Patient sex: M
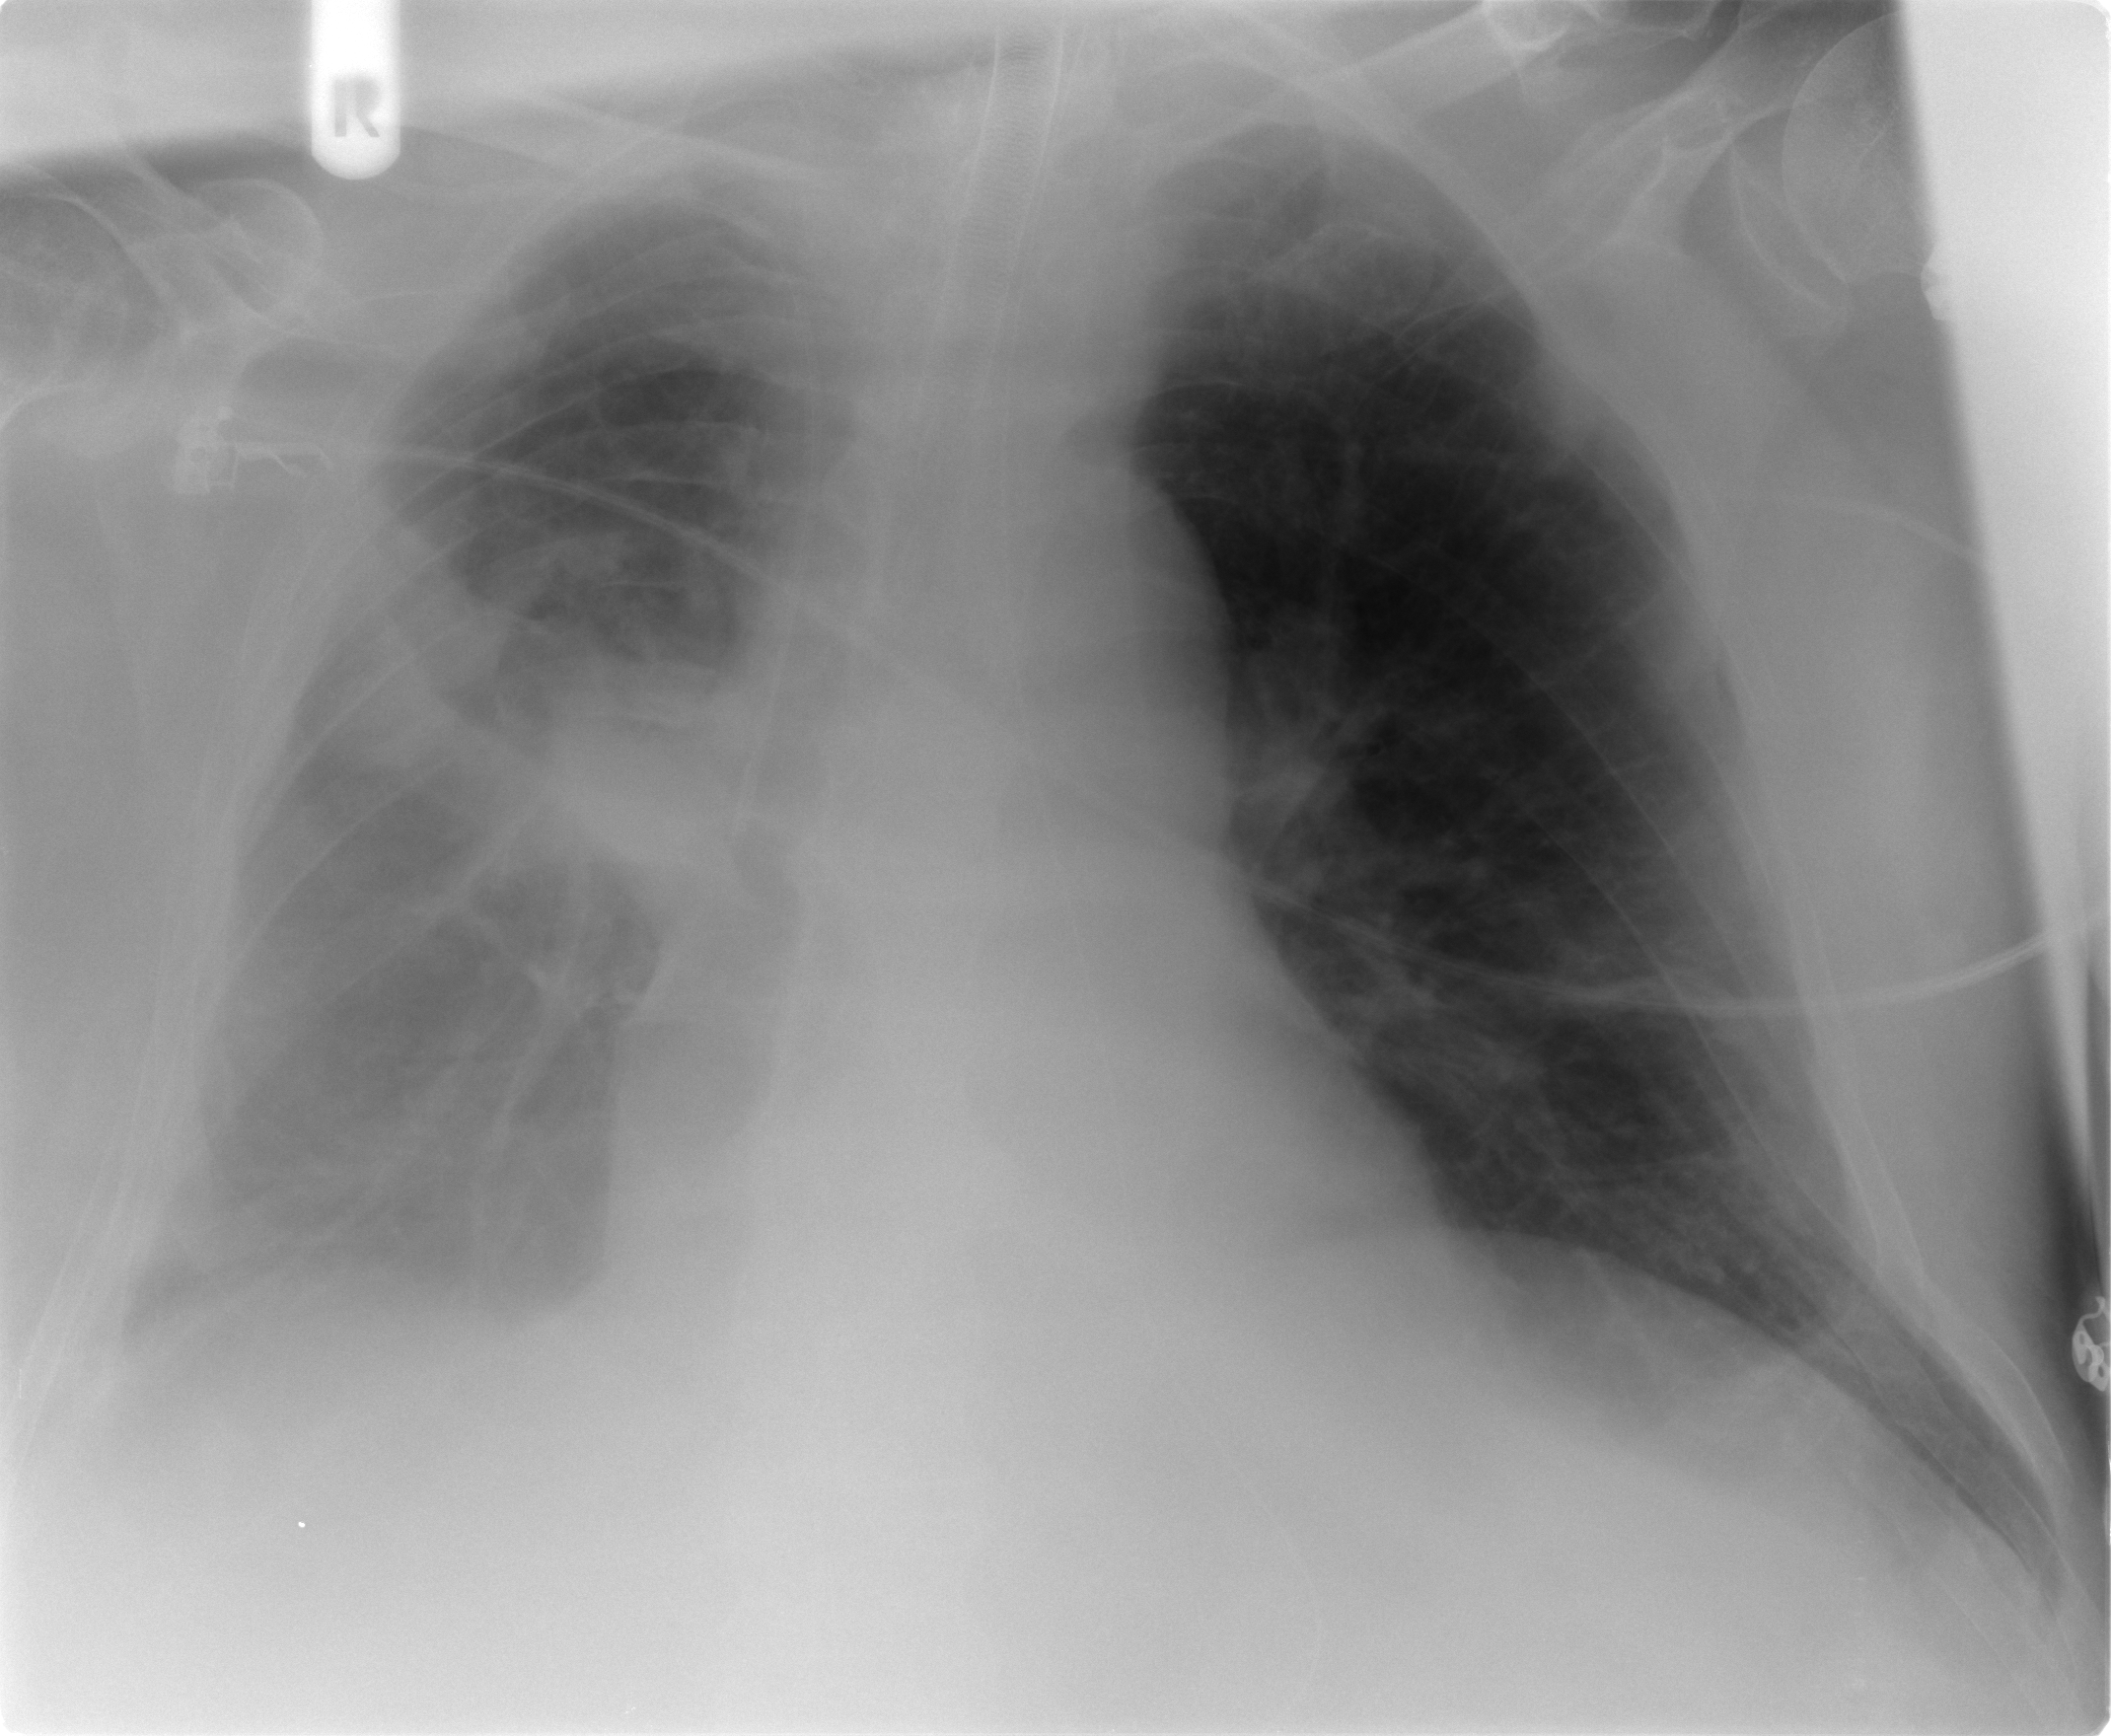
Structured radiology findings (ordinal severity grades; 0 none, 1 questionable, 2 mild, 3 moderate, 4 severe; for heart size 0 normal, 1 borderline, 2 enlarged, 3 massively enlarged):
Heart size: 0
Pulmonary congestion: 2
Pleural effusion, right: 2
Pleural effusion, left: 0
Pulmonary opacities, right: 2
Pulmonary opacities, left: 0
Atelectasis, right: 3
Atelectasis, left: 2